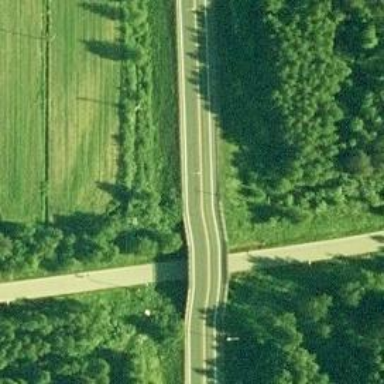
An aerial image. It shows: Asphalt bridge on trunk highway that is designated as motorroad.